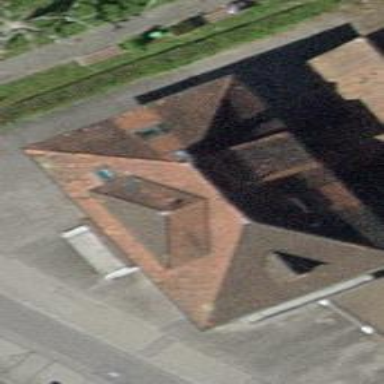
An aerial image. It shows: Building with hipped roof made of roof tiles.